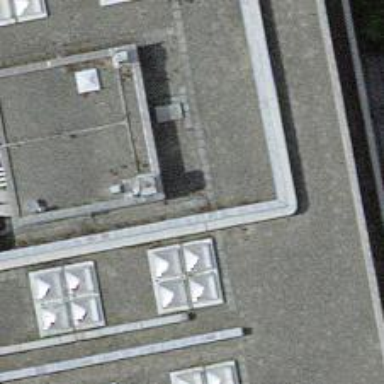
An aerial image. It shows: Government office.